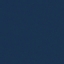
Land use / land cover: SeaLake